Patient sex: M
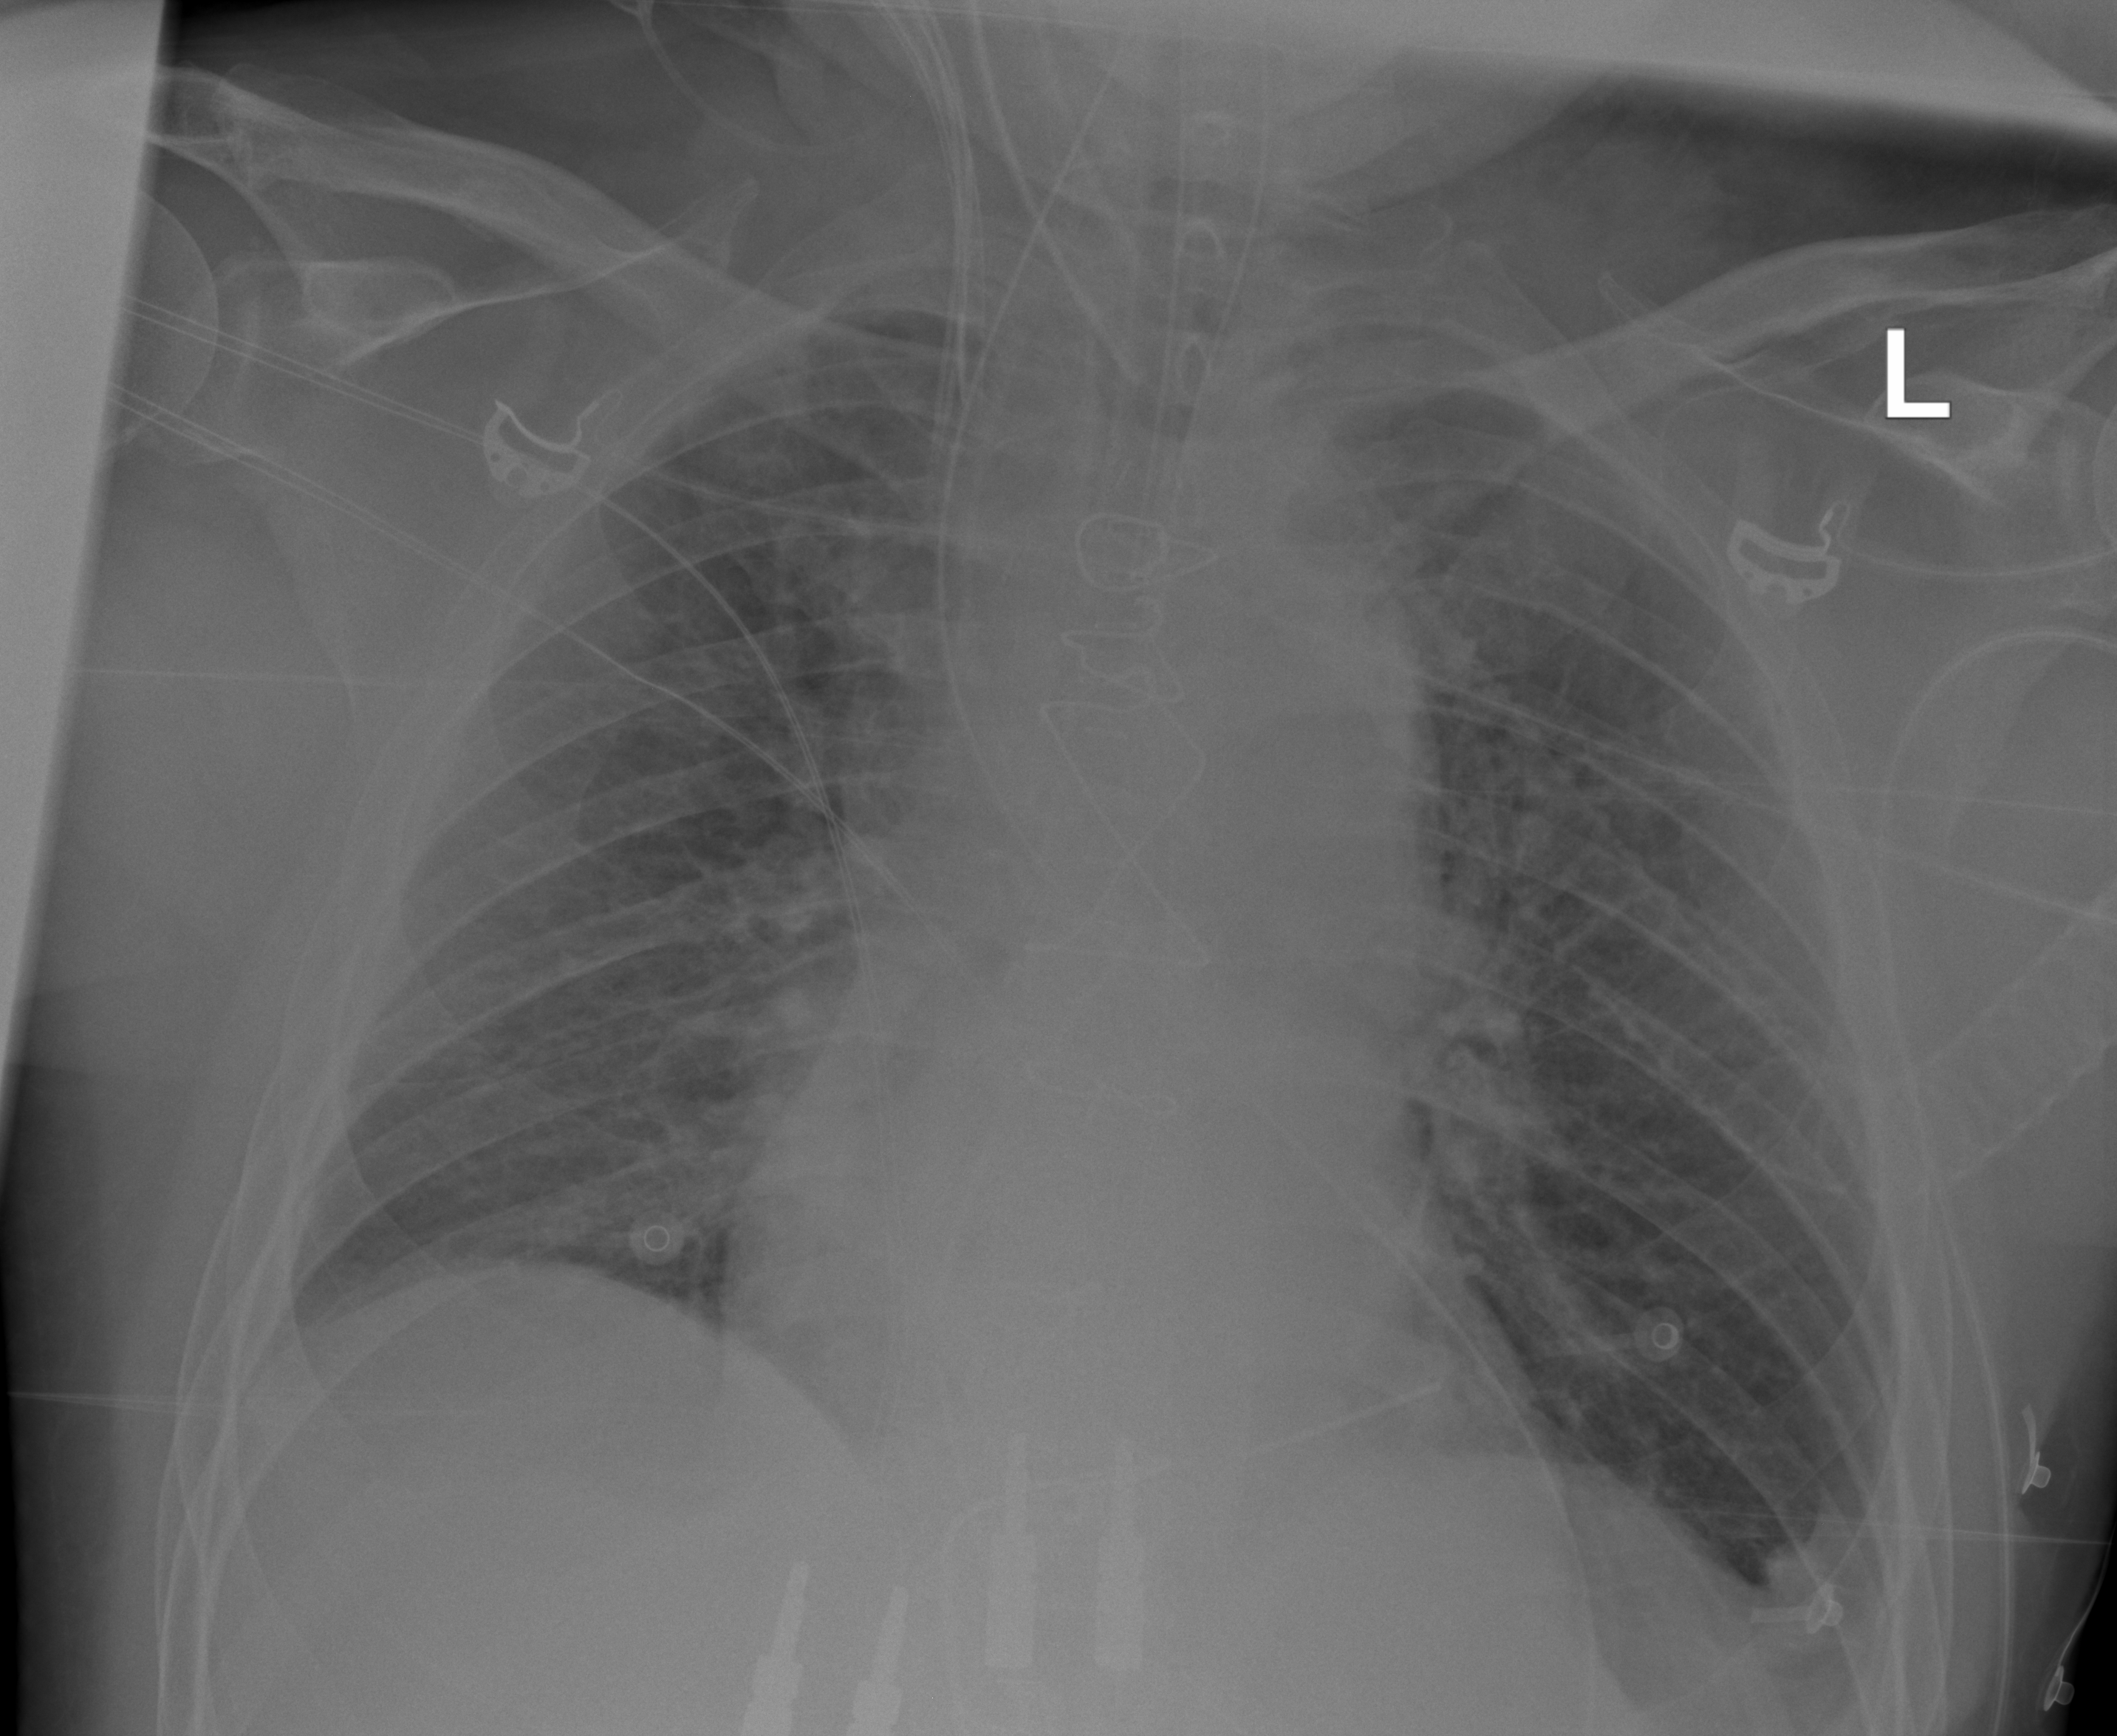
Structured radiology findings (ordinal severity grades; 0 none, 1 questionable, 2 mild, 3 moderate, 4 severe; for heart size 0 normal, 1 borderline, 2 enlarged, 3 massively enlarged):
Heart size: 0
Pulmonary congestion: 2
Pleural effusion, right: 0
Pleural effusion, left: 2
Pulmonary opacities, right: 0
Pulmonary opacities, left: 0
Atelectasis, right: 2
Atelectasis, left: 2